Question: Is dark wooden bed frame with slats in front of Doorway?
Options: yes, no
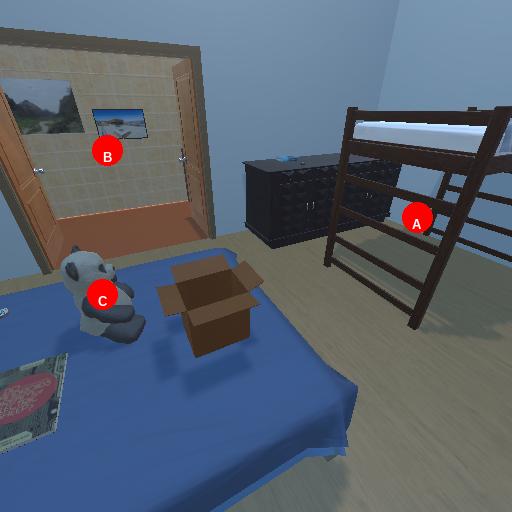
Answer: yes